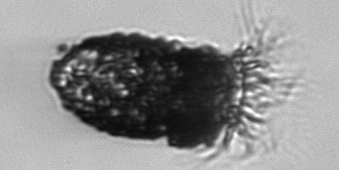
Label: Stenosemella_pacifica